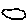
Label: cloud